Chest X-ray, PA view. Patient: 57 years old, sex F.
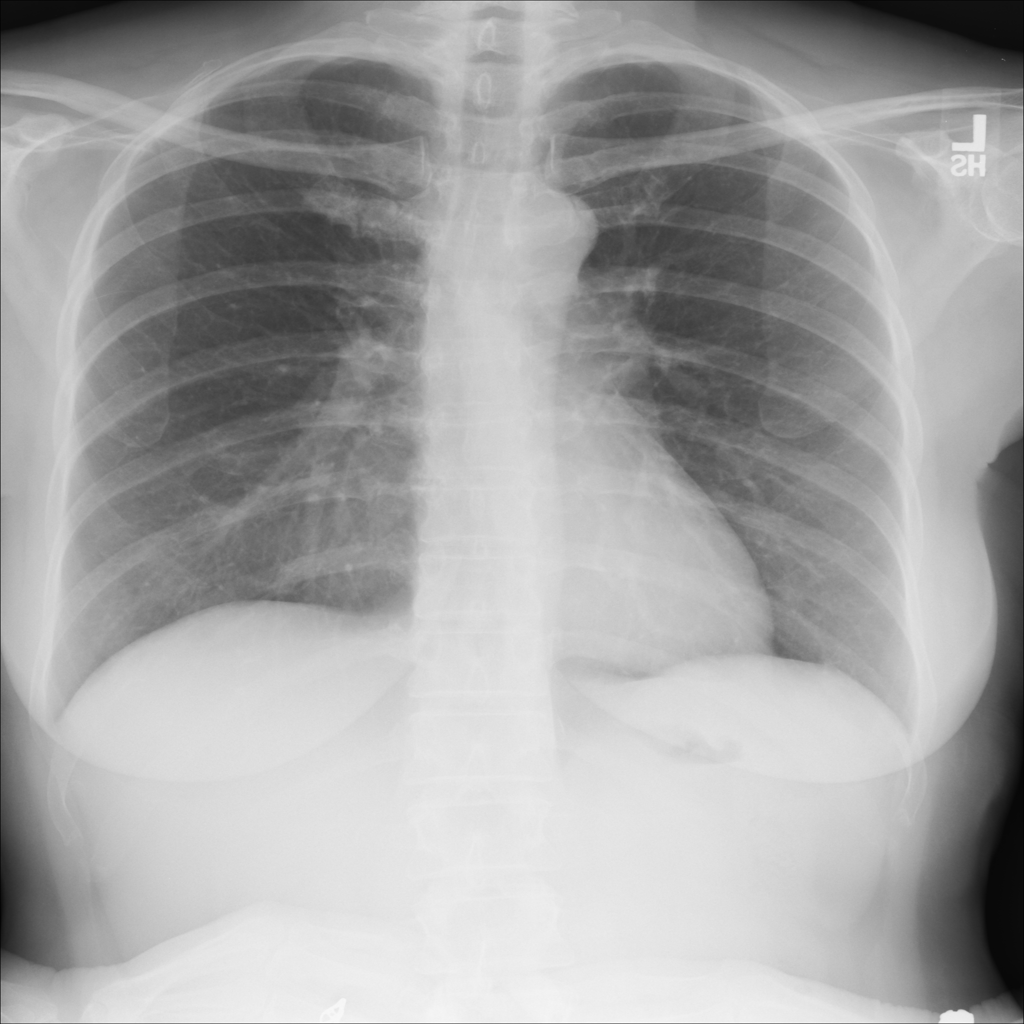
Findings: No Finding